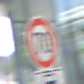
Verkehrszeichen: Geschwindigkeit70
Zusatzzeichen unten: HinweisDurchSinnbild6
Umgebung: Outdoor, Urban
Tageszeit: MorningAfternoon
Wetter: PartlyCloudy
Licht: Natural
Jahreszeit: NotSpecified
Kontrast: HighContrast